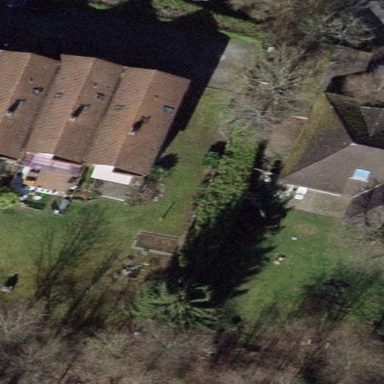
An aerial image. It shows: Terrace building.